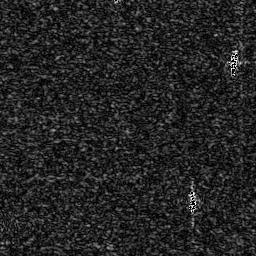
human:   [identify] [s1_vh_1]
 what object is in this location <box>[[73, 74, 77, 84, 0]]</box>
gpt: <ref>1 small ship at the bottom right</ref>